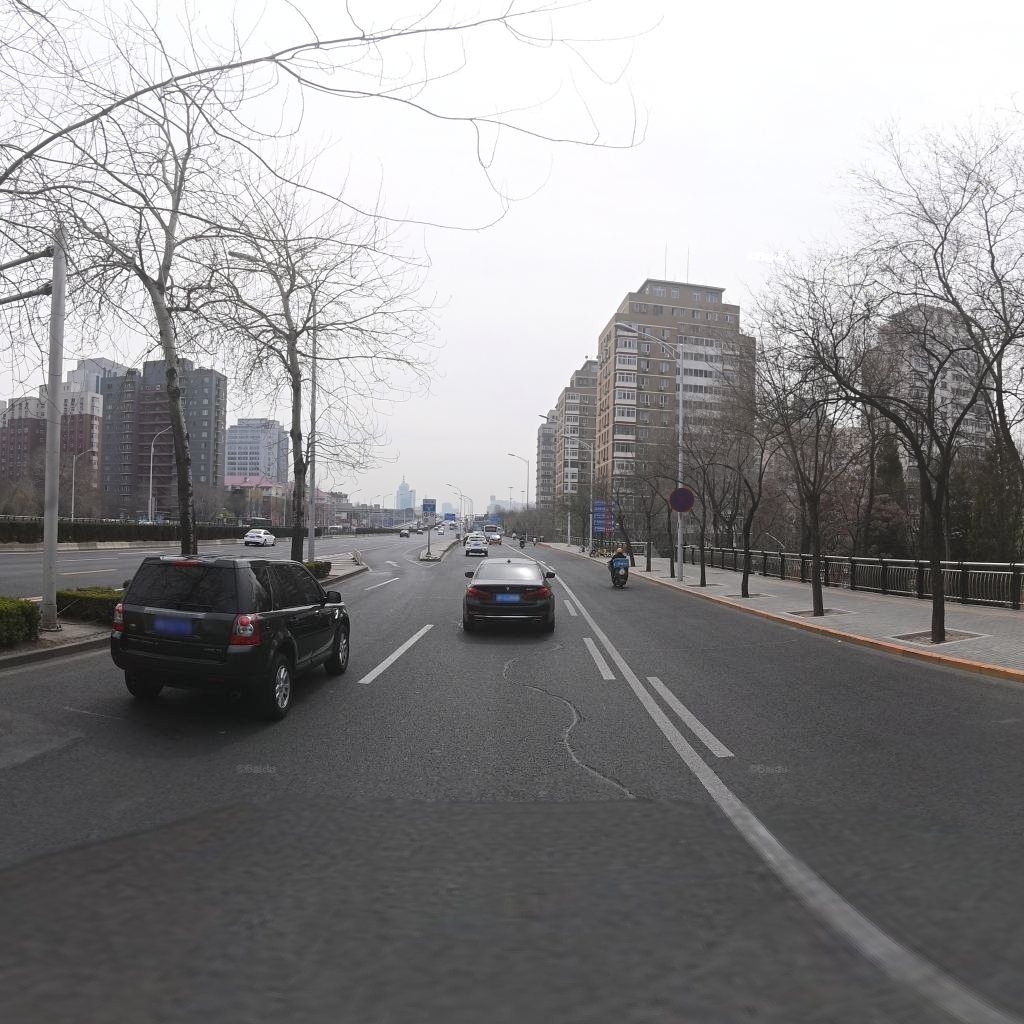
Region: Haidian
Road damage annotations: longitudinal patch